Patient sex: M
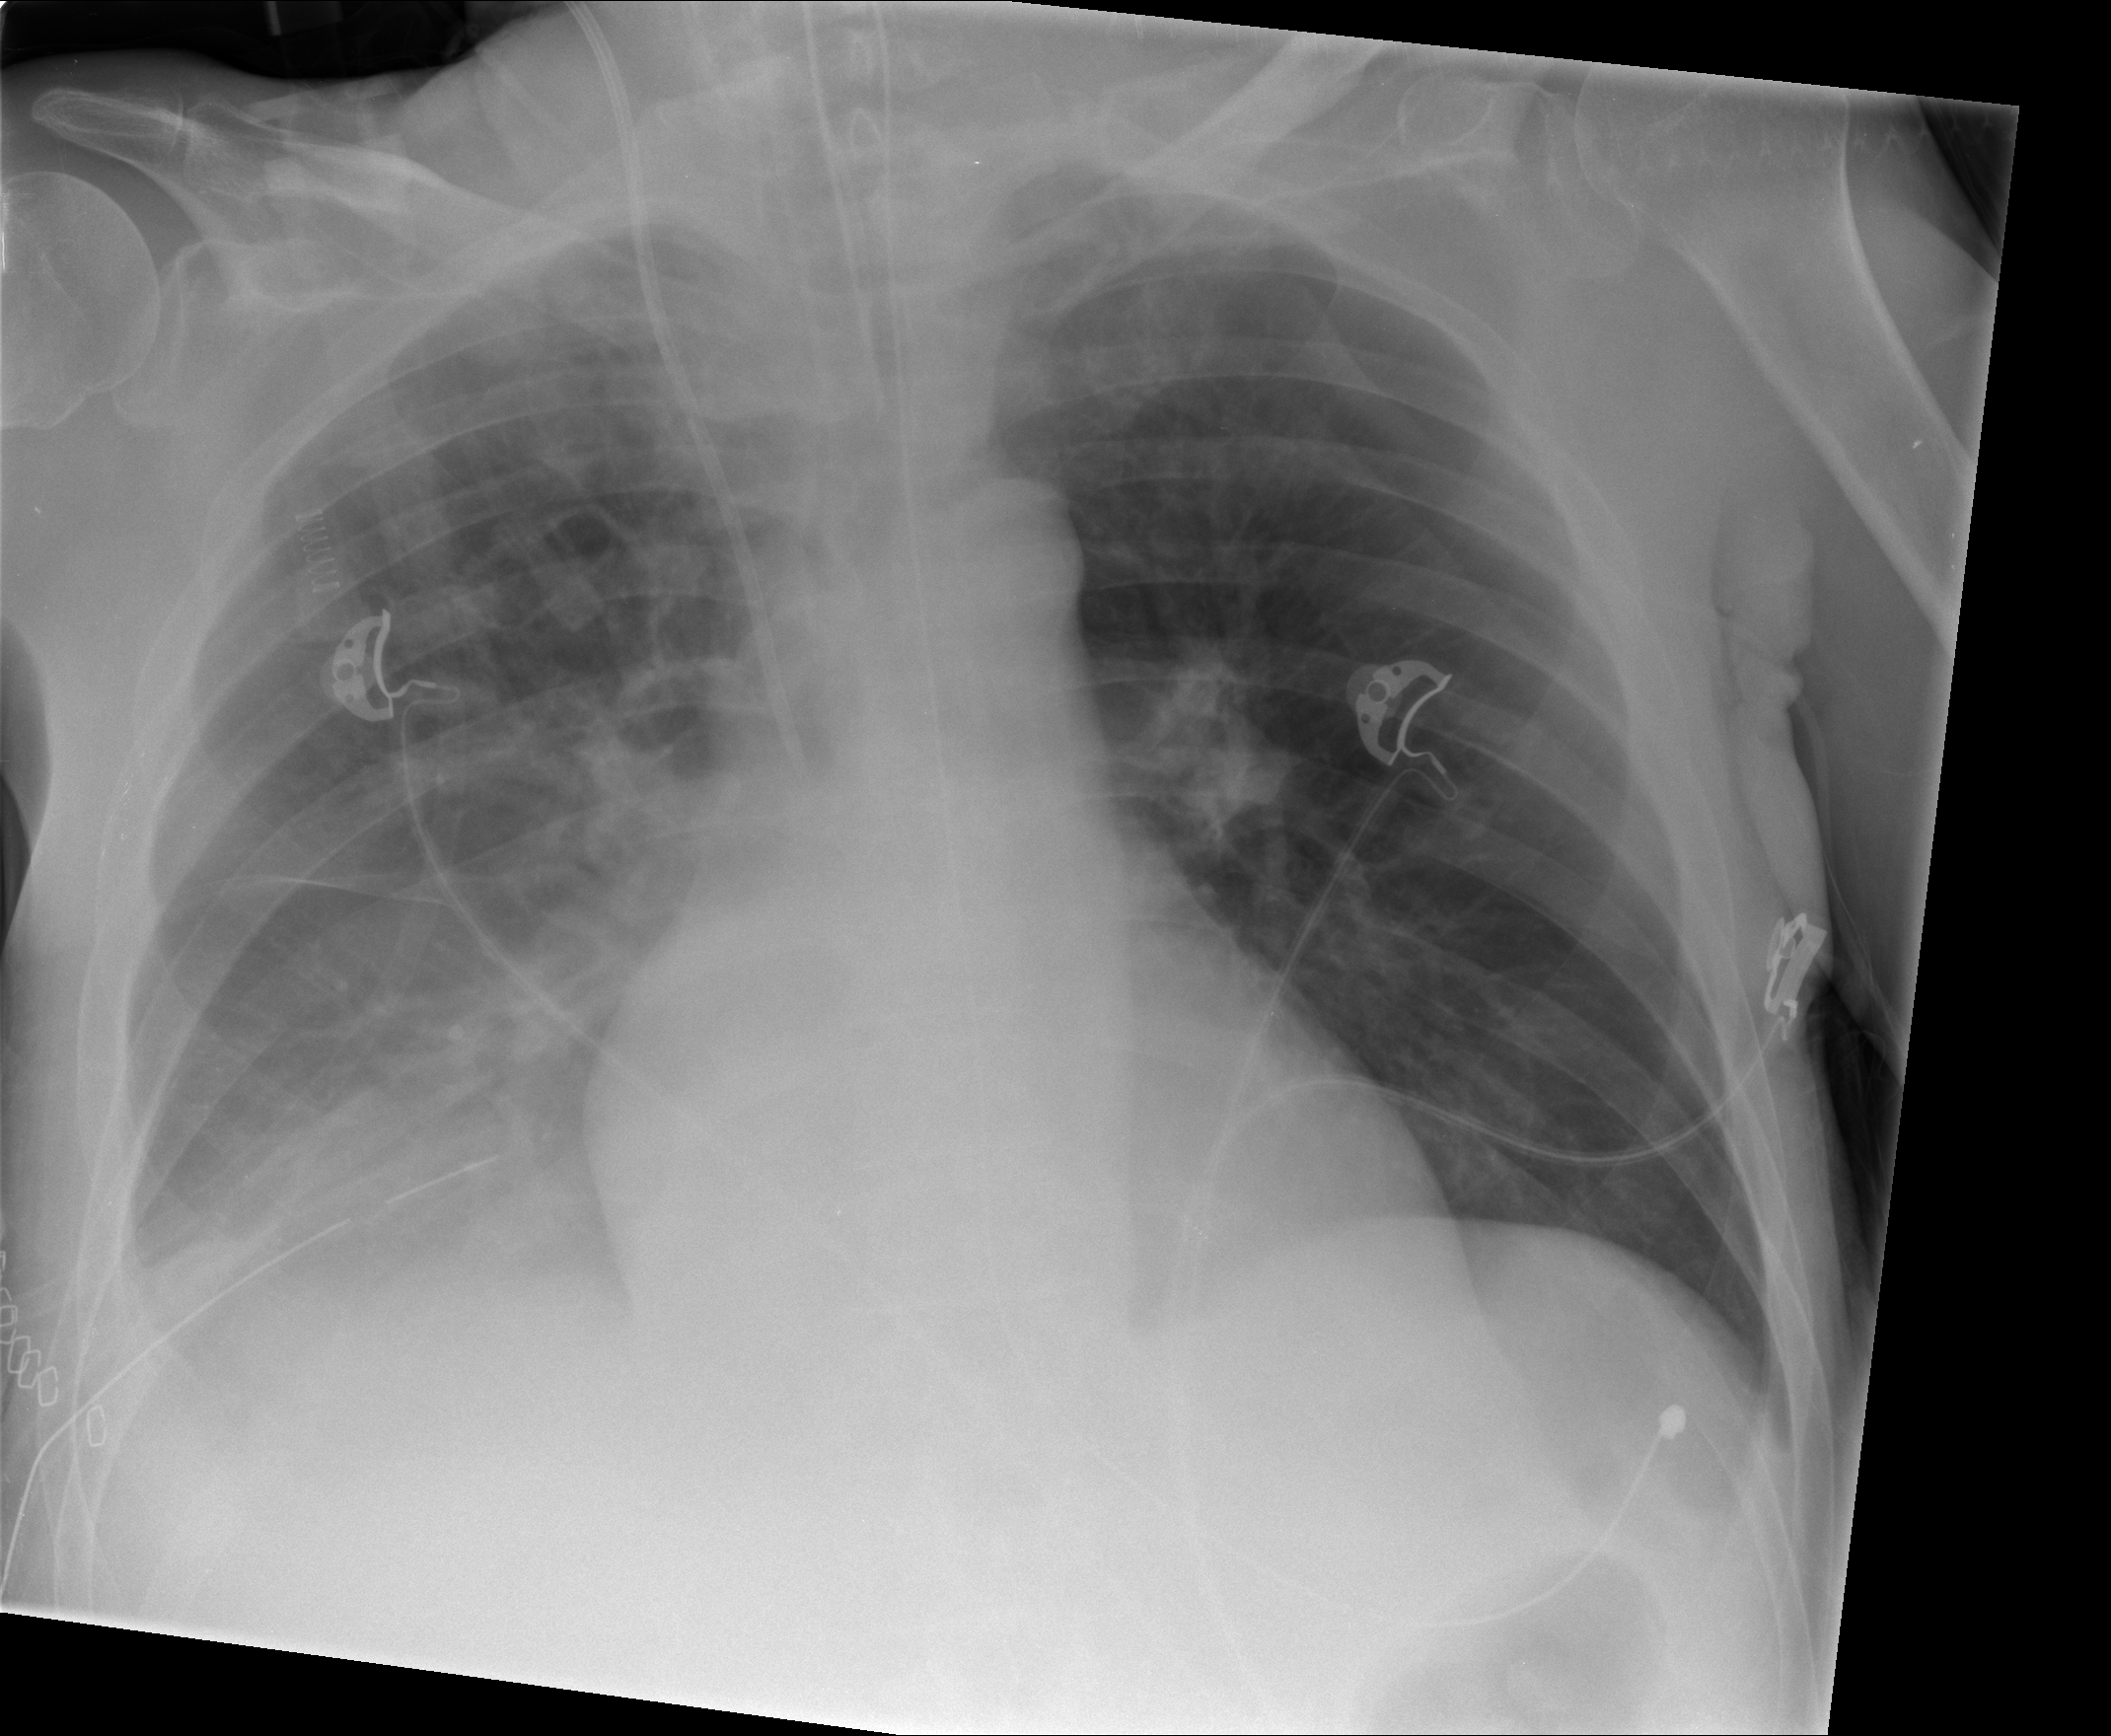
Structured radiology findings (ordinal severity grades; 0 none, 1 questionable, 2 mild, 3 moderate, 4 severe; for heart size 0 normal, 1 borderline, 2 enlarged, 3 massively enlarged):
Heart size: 0
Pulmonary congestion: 0
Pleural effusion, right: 3
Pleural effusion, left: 0
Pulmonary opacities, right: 0
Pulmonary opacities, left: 0
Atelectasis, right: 2
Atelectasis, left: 0